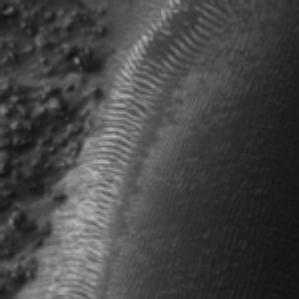
Label: frost